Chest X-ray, AP view. Patient: 33 years old, sex M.
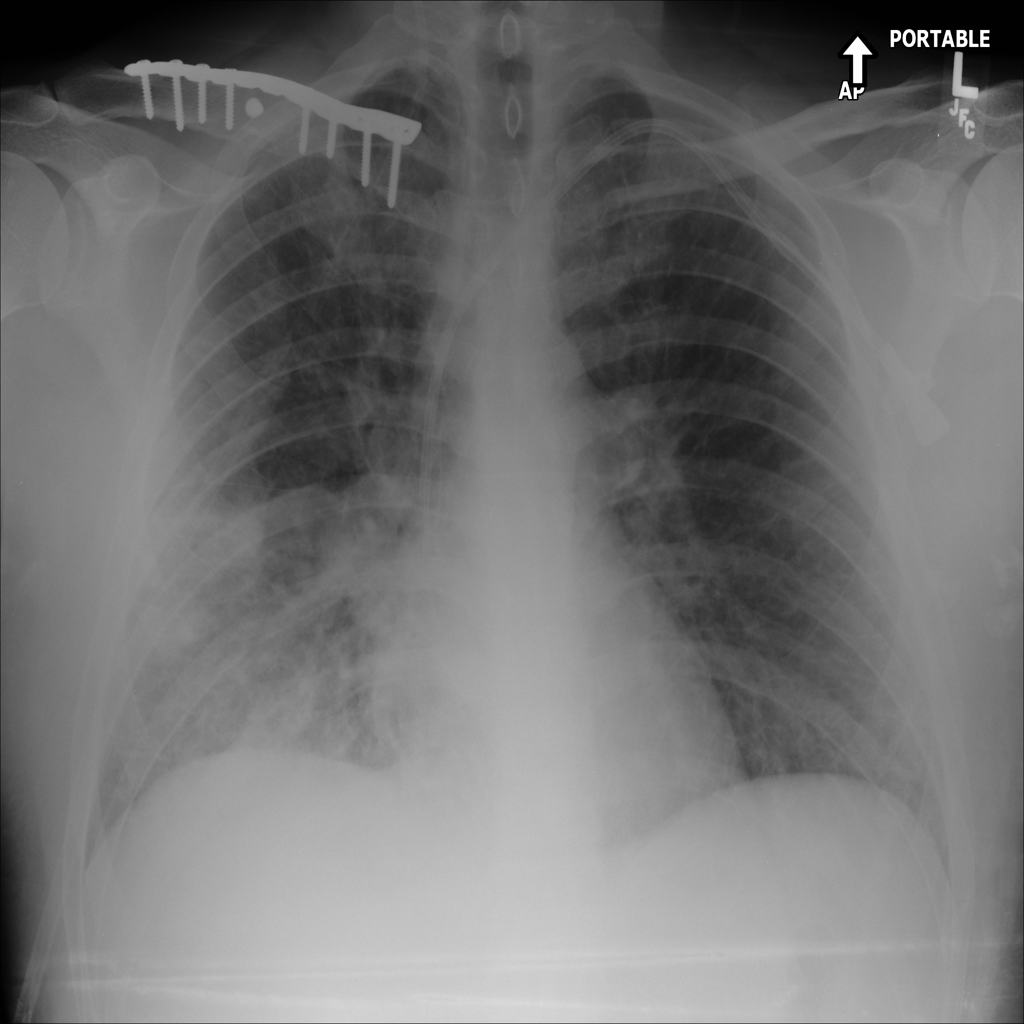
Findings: Edema